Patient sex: M
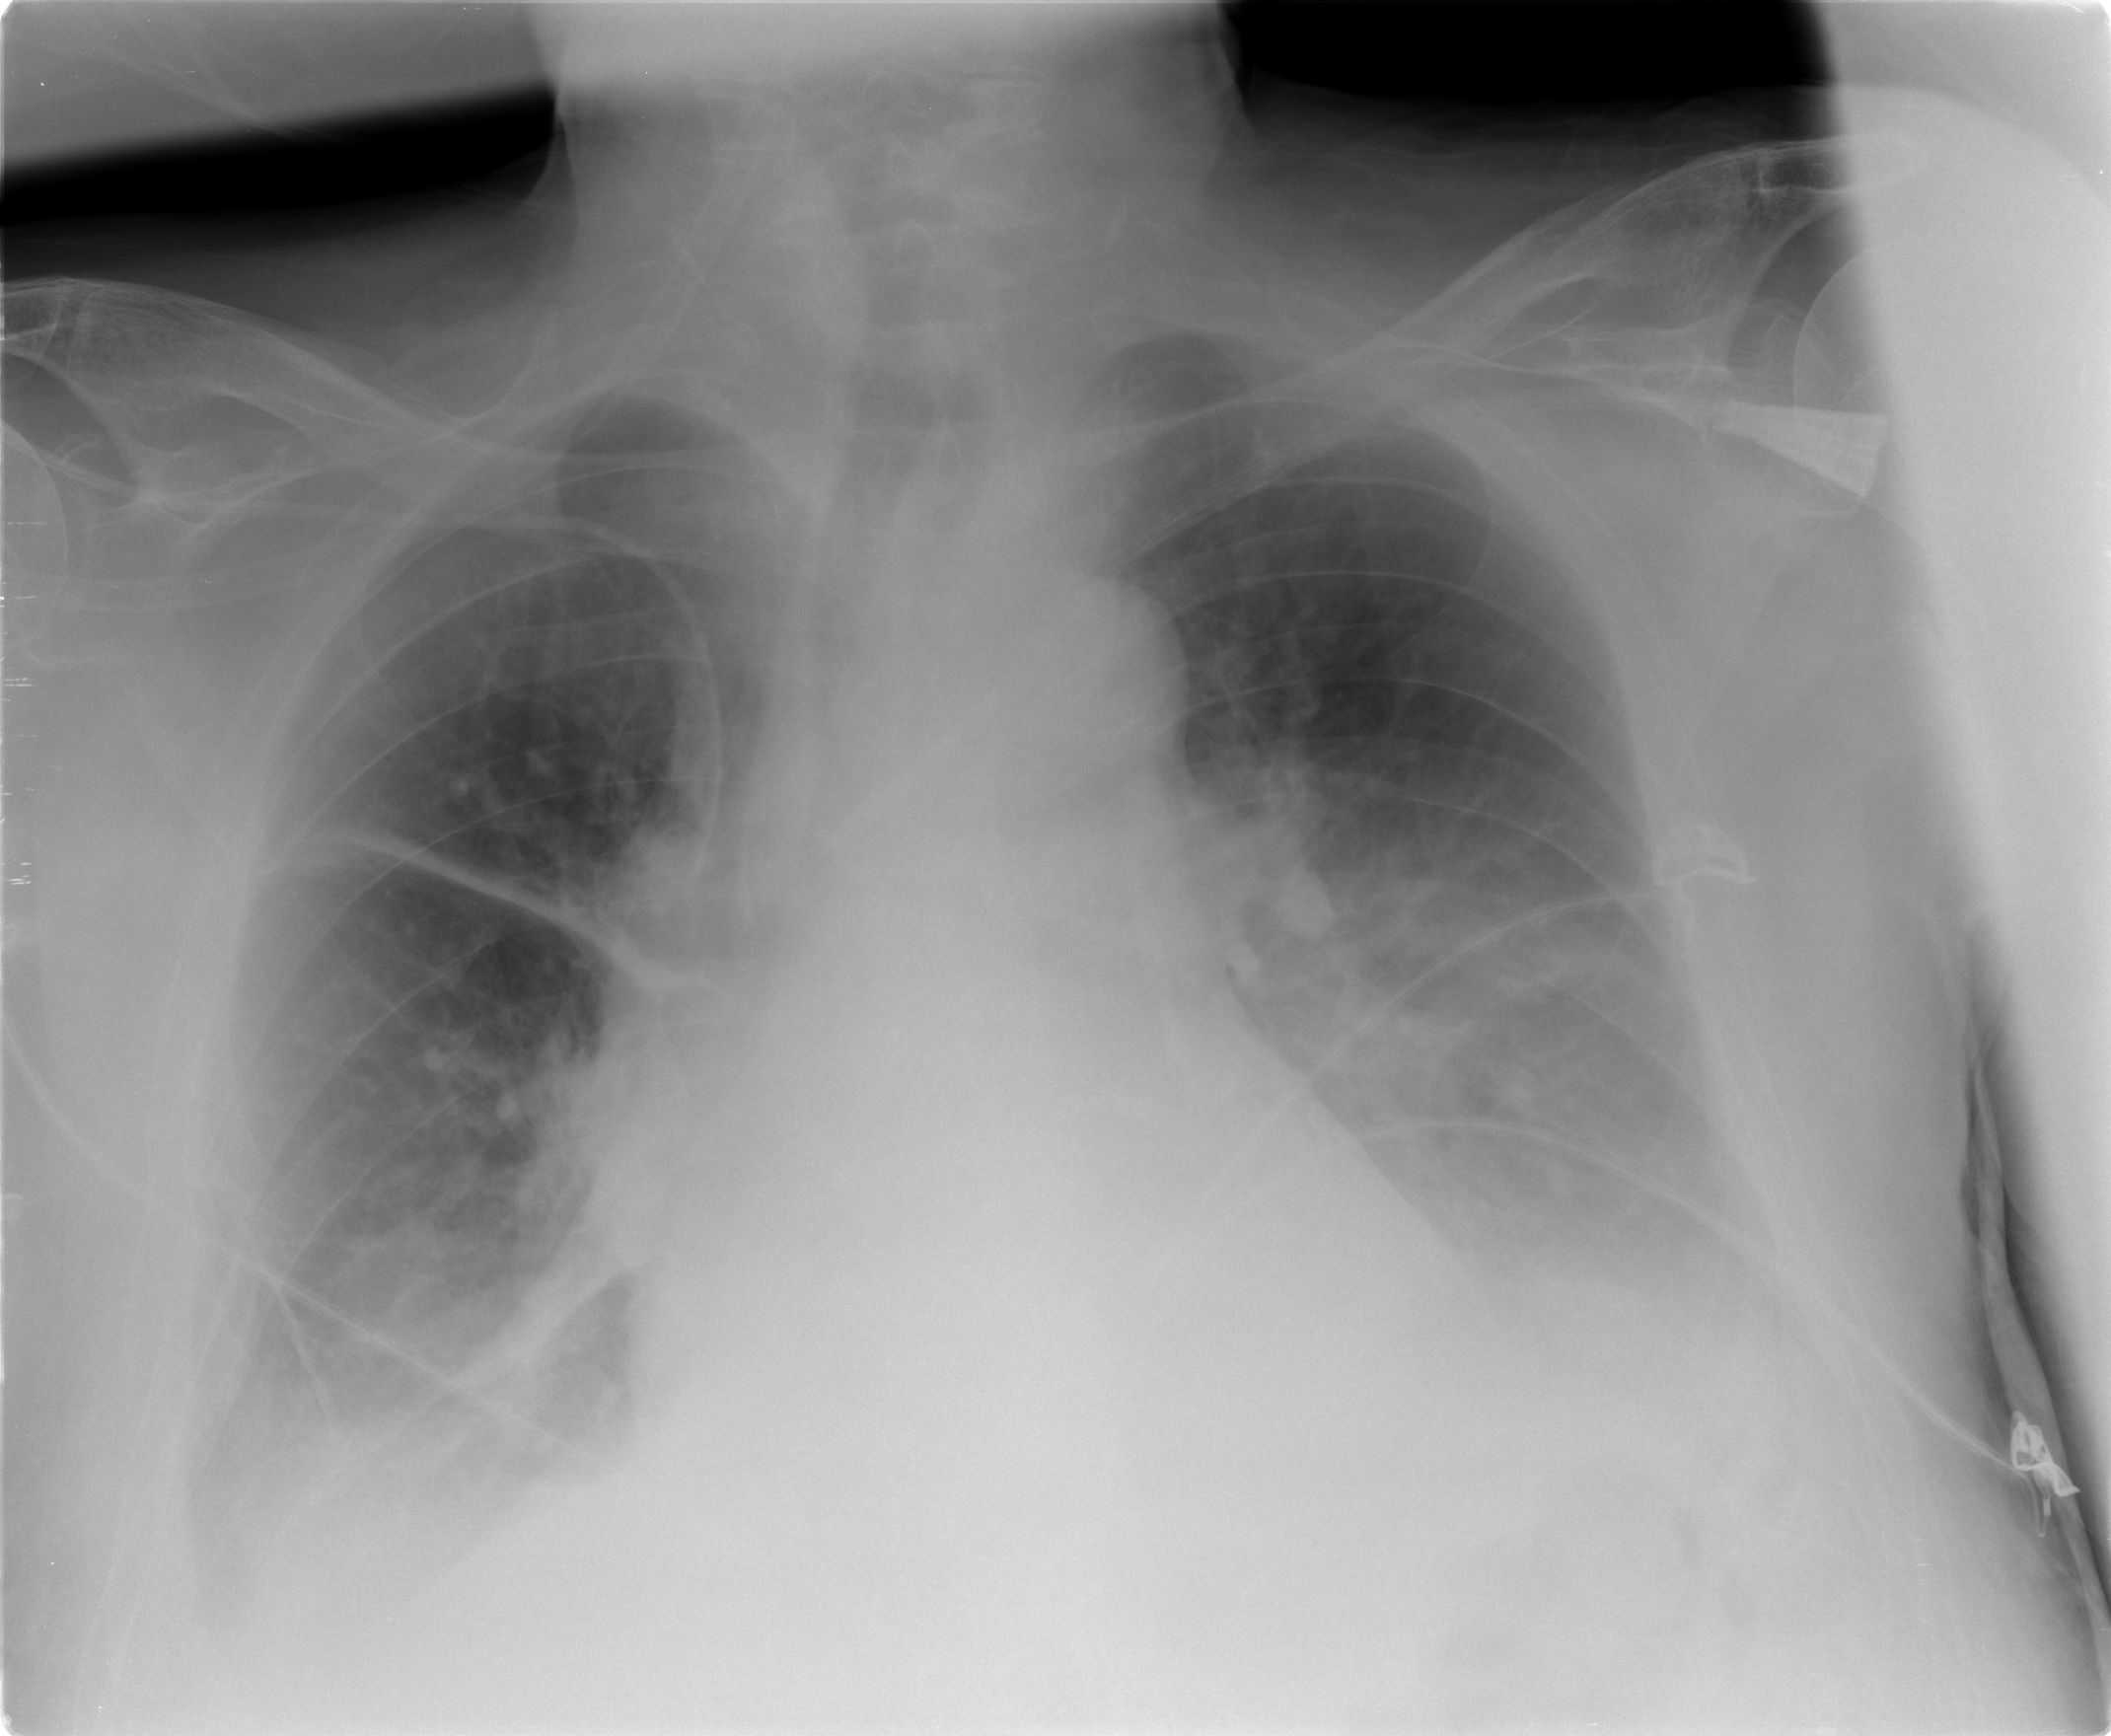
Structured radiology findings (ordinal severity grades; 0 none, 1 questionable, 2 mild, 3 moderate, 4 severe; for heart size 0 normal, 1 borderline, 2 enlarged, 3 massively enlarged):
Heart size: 0
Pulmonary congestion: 0
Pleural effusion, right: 2
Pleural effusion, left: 3
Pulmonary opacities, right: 0
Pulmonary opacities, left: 0
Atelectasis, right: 2
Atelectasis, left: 2